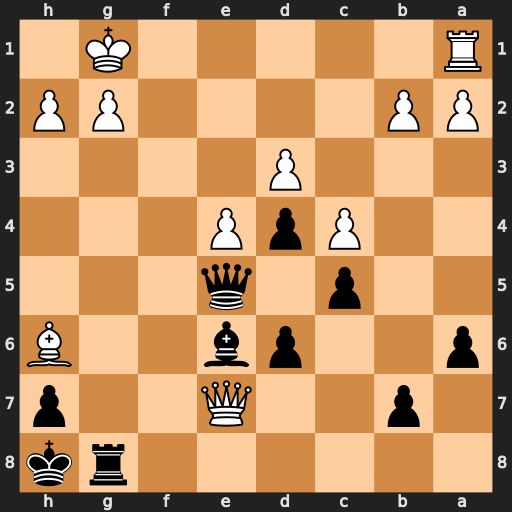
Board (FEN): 6rk/1p2Q2p/p2pb2B/2p1q3/2PpP3/3P4/PP4PP/R5K1
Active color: b
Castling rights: -
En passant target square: -
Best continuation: Rxg2+ Kxg2 Bh3+ Kxh3 Qxe7